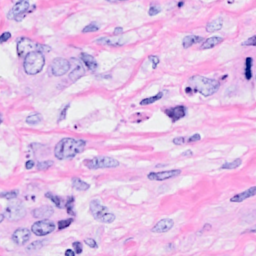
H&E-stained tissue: Breast